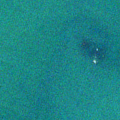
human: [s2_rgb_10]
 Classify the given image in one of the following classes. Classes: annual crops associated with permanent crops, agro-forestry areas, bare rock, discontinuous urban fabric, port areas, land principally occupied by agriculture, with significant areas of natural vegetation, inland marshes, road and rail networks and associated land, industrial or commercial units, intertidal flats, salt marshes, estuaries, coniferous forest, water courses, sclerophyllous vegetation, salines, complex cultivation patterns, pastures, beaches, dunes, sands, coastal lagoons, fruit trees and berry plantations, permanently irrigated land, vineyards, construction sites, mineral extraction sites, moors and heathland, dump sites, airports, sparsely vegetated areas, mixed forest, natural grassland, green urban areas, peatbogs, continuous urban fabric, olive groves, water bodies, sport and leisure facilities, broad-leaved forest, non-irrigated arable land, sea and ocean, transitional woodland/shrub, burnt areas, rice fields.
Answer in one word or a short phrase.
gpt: sea and ocean